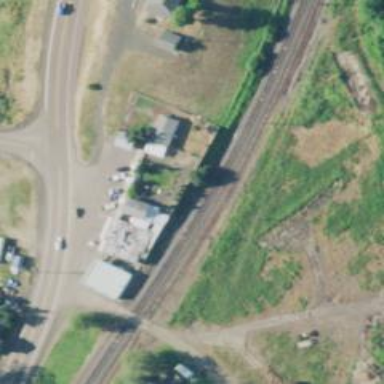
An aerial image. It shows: Railway track.